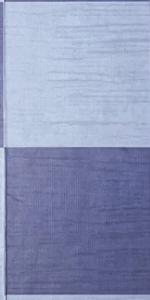
Label: Empty